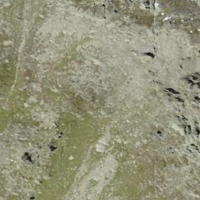
EUNIS habitat code: 48
Species observed at this site:
Geum reptans